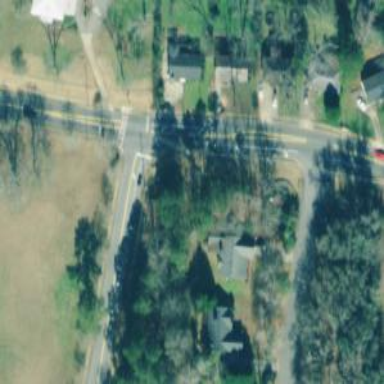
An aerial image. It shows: Marked crossing on the road.